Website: apple
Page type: customer-info-address
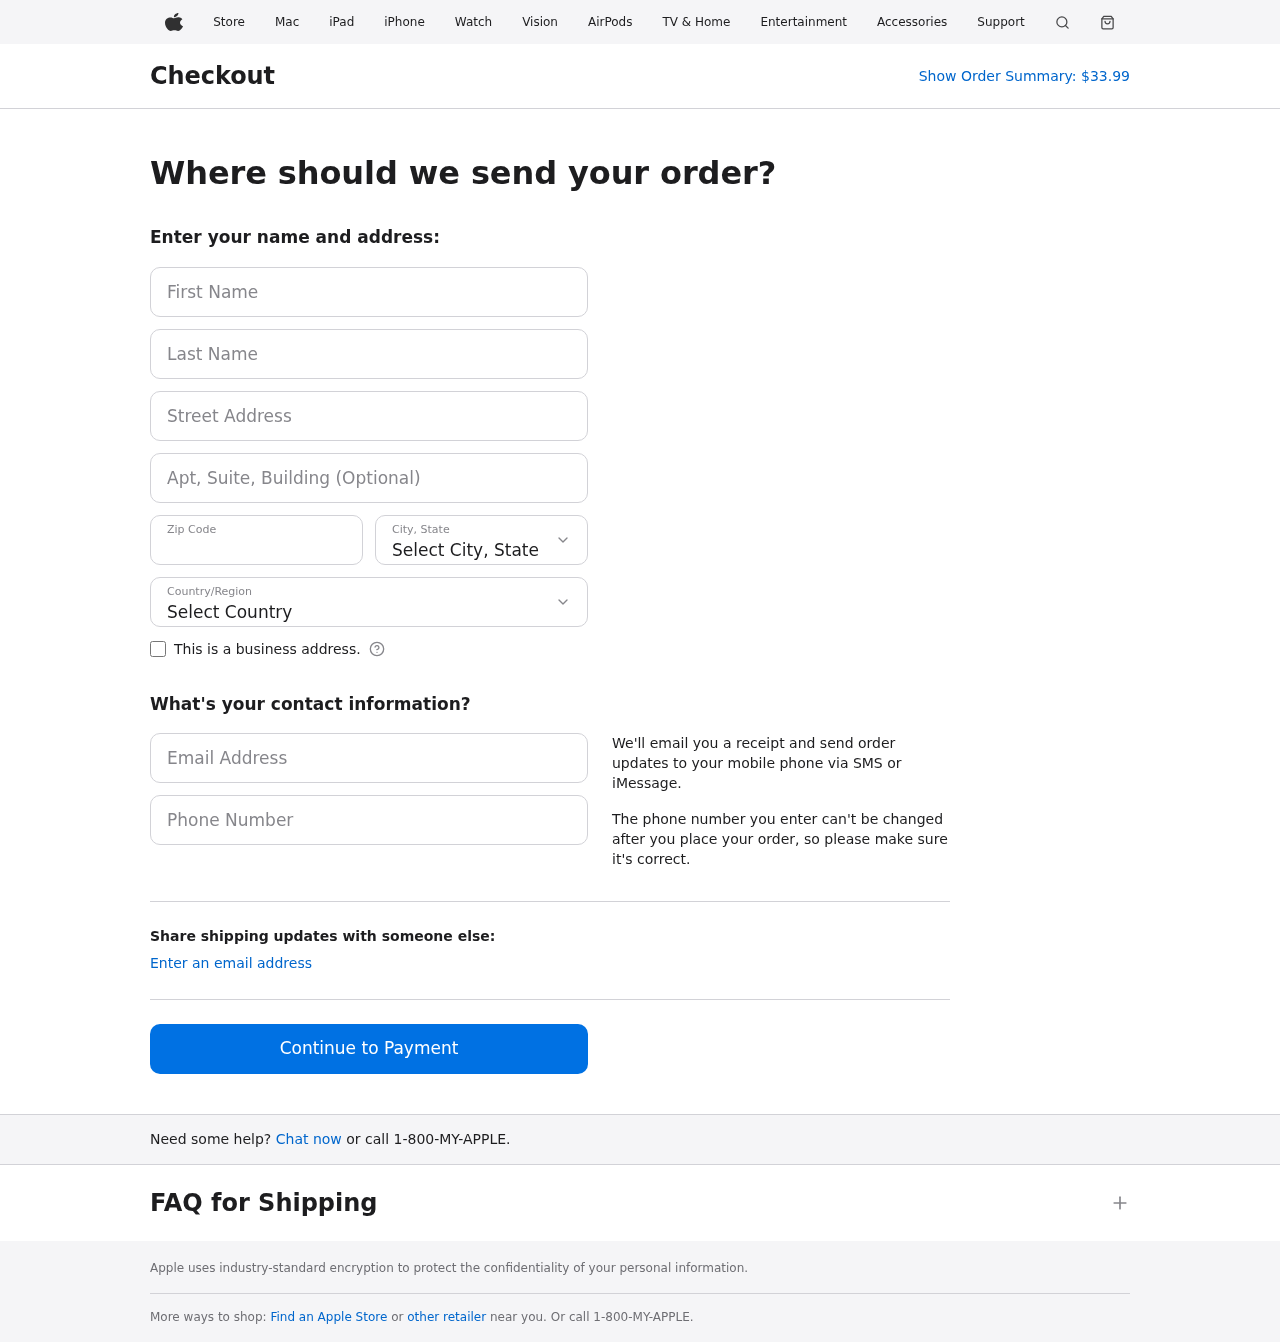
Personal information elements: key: PII_CITY_STATE
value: South Shelley, MH
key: PII_COUNTRY
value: United States
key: PII_EMAIL
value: sydneyreid@yahoo.com
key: PII_FIRSTNAME
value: Sydney
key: PII_LASTNAME
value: Reid
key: PII_PHONE
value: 6537566916
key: PII_POSTCODE
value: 41669
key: PII_STREET
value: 75630 Melinda Vista Suite 800
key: PII_STREET2
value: Apt. 213
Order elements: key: ORDER_TOTAL
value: $33.99